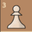
Piece: wP